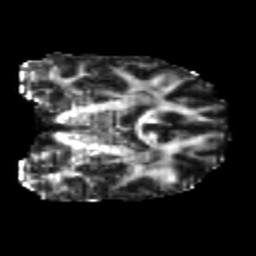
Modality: FA
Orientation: coronal
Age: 20
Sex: male
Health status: healthy
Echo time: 0.074 s